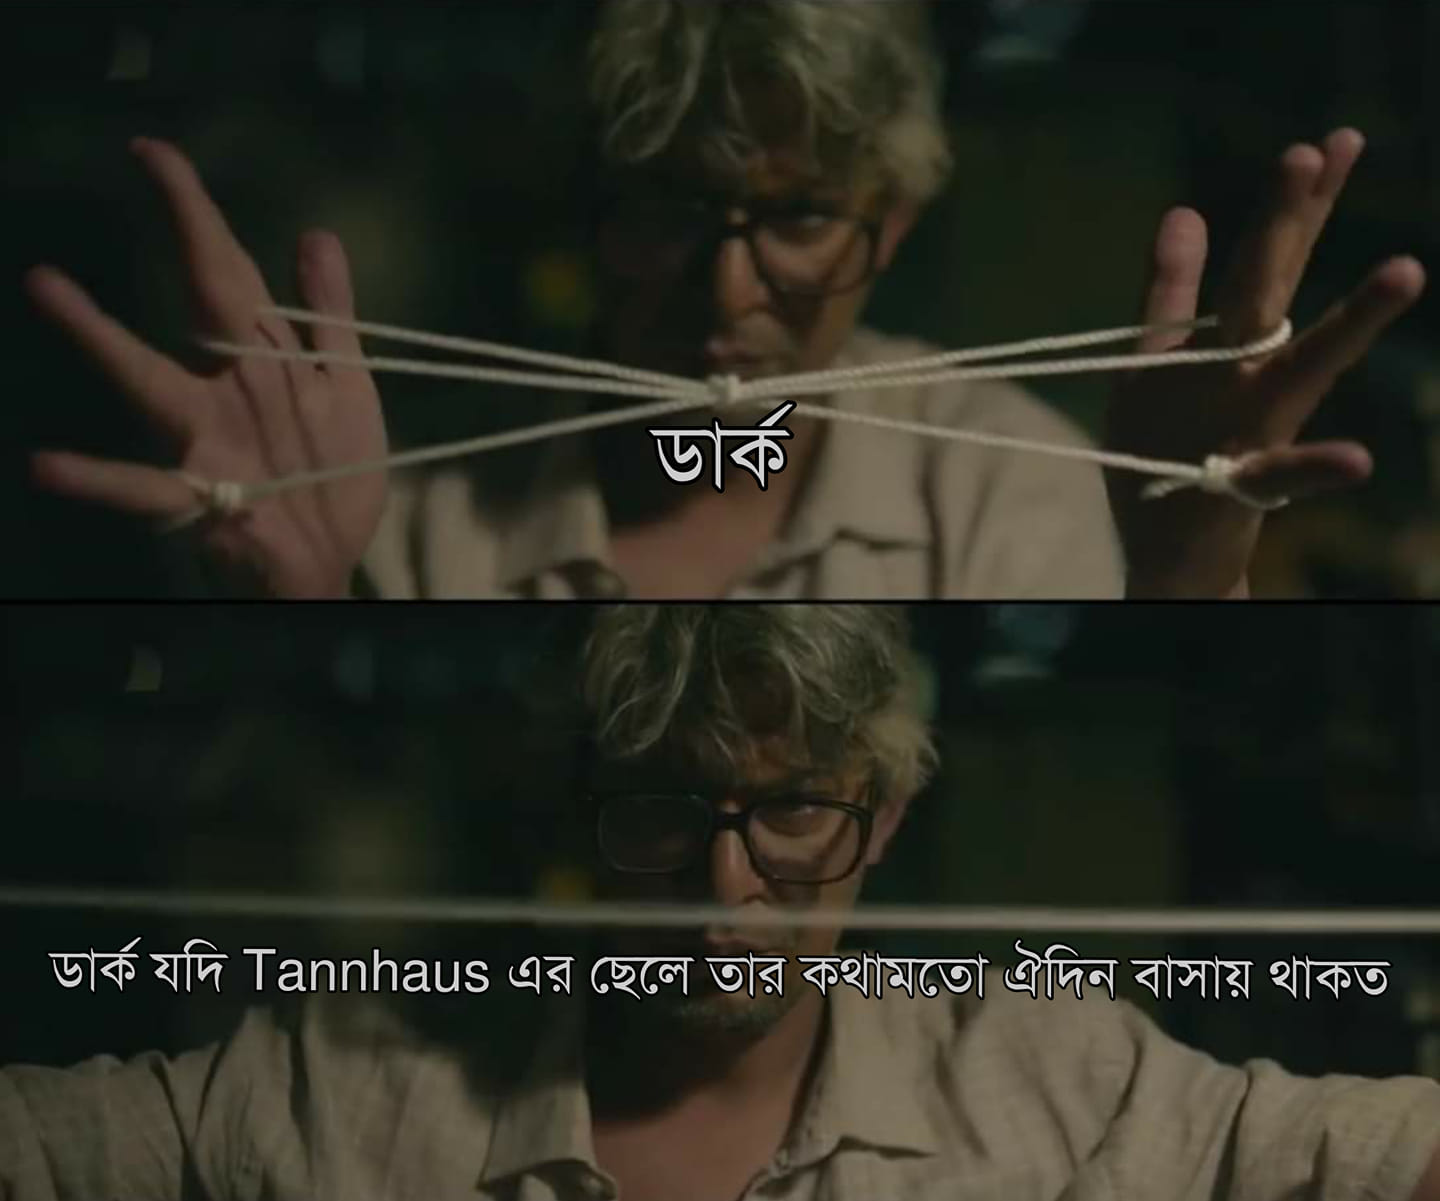
Caption: ডার্ক  ডার্ক যদি Tannhaus এর ছেলে তার কথামতো ঐদিন বাসায় থাকত
Label: non-hate